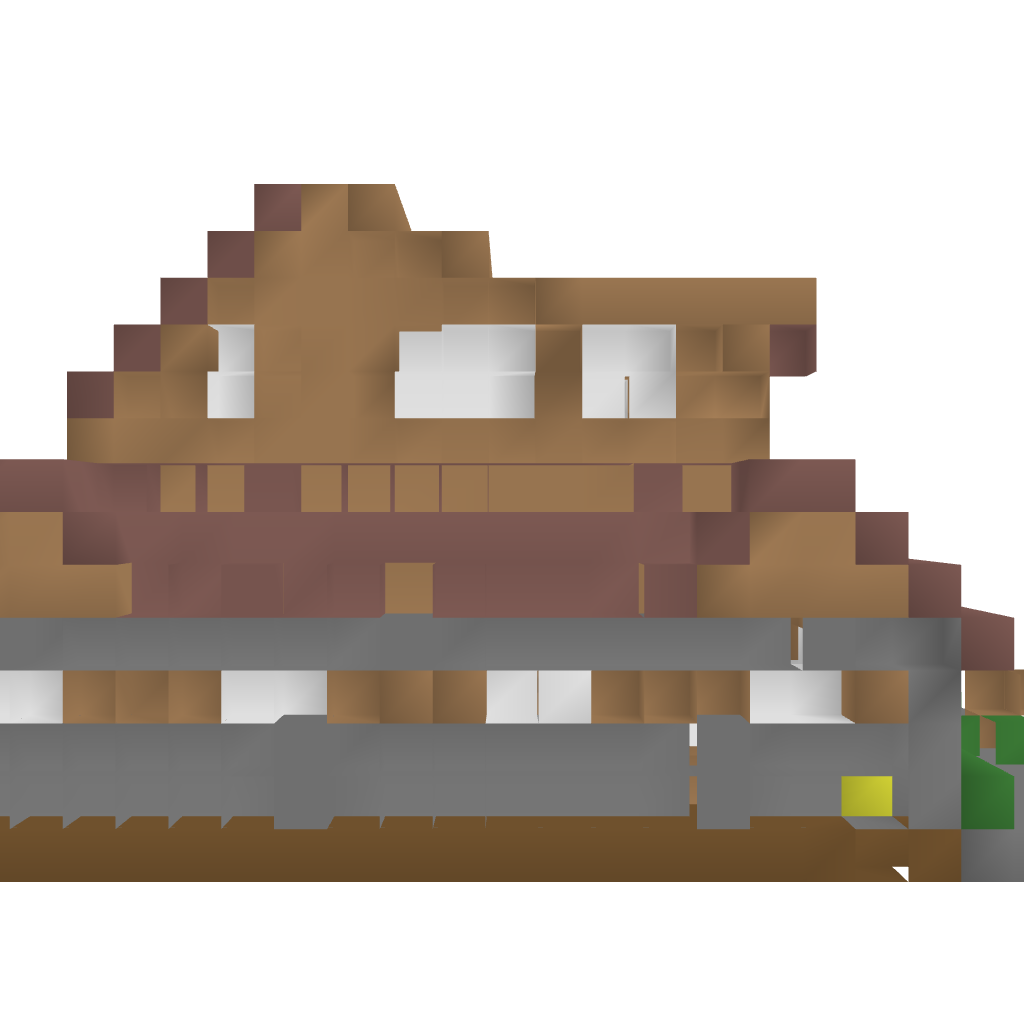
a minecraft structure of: Guadalia's House high quality